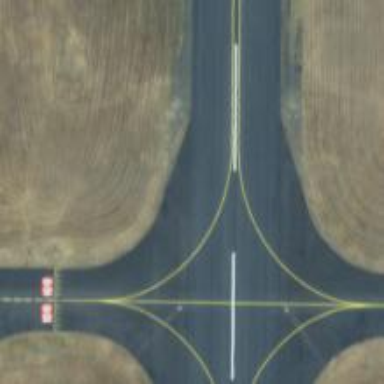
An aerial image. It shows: Image of taxiway at airport.